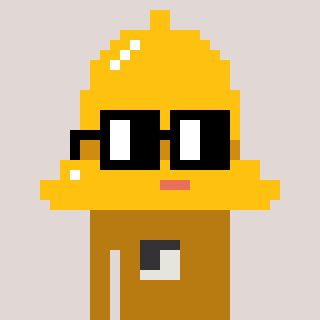
a pixel art character with square black glasses, a bell-shaped head and a gold-colored body on a warm background